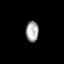
Tissue: skin
Cell type: Others
Senescence score: 0.732
Nuclear area (px): 261
Mean DAPI intensity: 166.318